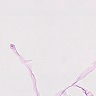
Metastatic tissue present: no